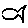
Label: fish